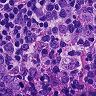
Metastatic tissue present: no